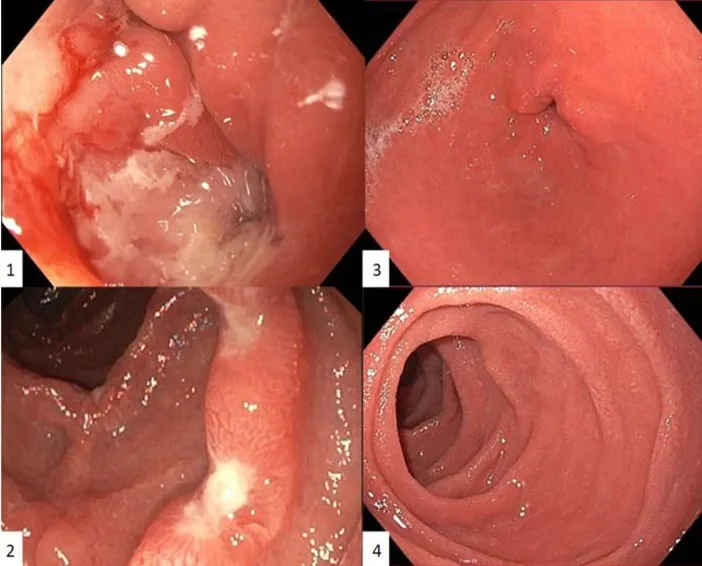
First esophagogastroduodenoscopy in our centre showing an ulcerative gastritis with gastric outlet stenosis due to large ulcers at the transition between pylorus and bulbus, which could only be passed with a nasogastric endoscope (diameter 5.4 millimeter) (1) and duodenal ulcerations with intermediate normal appearing mucosa (2). Control esophagogastroduodenoscopy six months after induction with Infliximab and azathioprine showing no residual inflammation in the antrum (3) or duodenum (4). Pyloric opening and transition between pylorus and bulbus could be easily passed with a gastric endoscope (diameter 9.9 millimeter).
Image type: endoscopy (gi_endoscopy)